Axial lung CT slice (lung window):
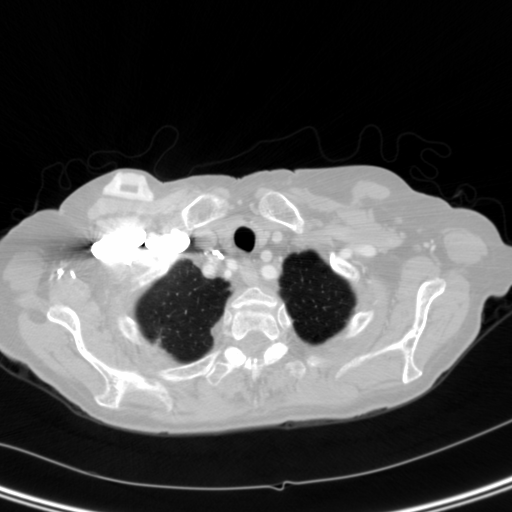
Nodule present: no